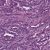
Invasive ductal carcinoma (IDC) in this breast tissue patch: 1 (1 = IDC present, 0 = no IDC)